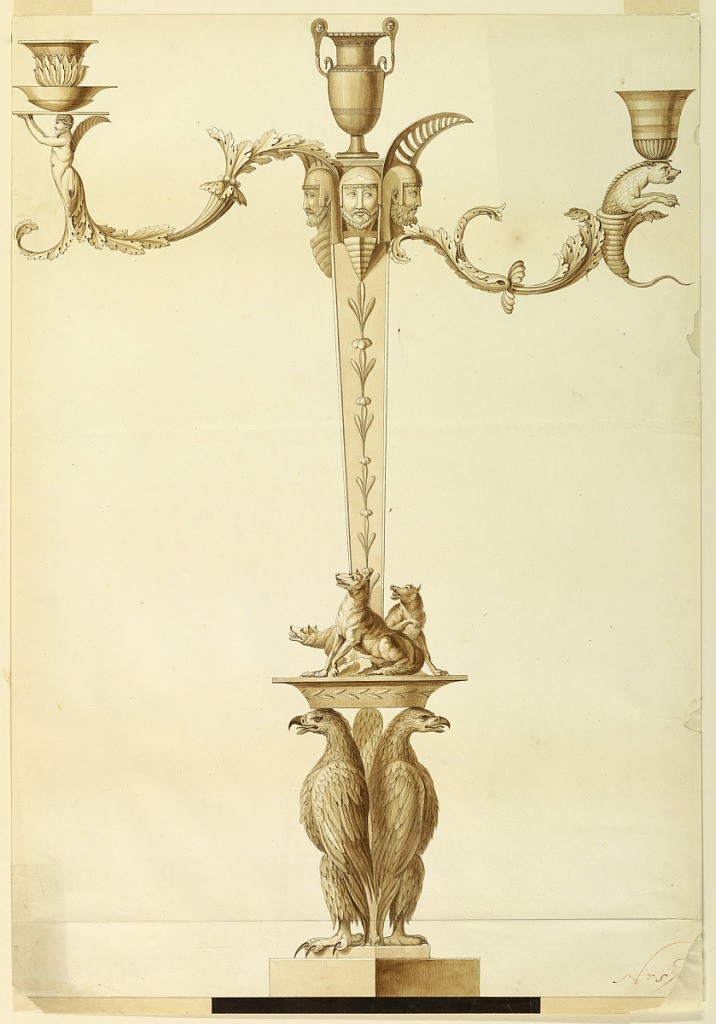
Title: Design for a Candlestick with Alternative Suggestions
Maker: Johann Nepomuk
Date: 1820-1835
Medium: Pen and ink, brush and sepia wash, graphite on paper
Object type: drawing
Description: Three eagles support a base from which a gain rises showing heads with helmets under the top, and a vase on top. The sockets supported by a winged male half fgiure at left by a fantastical vat at right. Three dogs surround the bottom of the gaine.